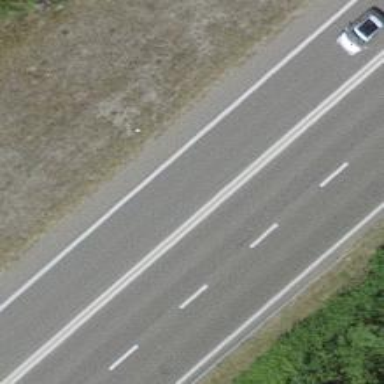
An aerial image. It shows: Trunk highway.